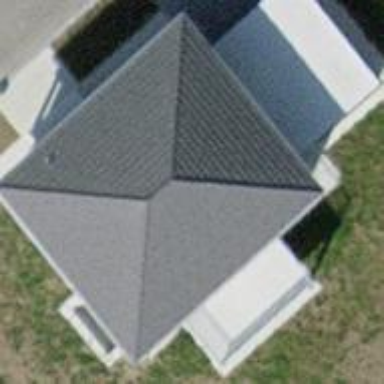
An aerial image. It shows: Simple and straightforward house.